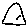
Label: triangle